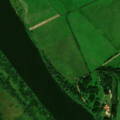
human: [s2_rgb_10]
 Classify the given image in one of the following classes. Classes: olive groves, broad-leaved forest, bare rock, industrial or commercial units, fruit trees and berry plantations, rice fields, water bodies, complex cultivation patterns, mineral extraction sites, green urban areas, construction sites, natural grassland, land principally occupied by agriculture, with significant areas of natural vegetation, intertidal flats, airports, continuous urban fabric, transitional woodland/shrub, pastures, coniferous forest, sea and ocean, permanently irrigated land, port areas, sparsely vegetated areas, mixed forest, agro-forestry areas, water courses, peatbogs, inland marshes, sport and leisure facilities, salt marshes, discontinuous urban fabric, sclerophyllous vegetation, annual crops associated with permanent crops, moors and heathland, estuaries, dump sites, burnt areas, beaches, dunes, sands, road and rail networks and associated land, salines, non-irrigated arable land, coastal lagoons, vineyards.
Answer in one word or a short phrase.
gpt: pastures, mixed forest, transitional woodland/shrub, water courses